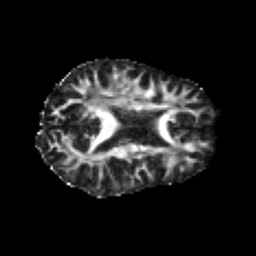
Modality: FA
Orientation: axial
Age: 20
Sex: female
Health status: healthy
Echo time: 0.074 s